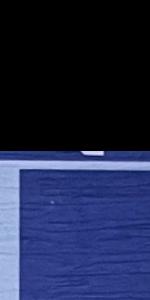
Label: Empty